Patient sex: M
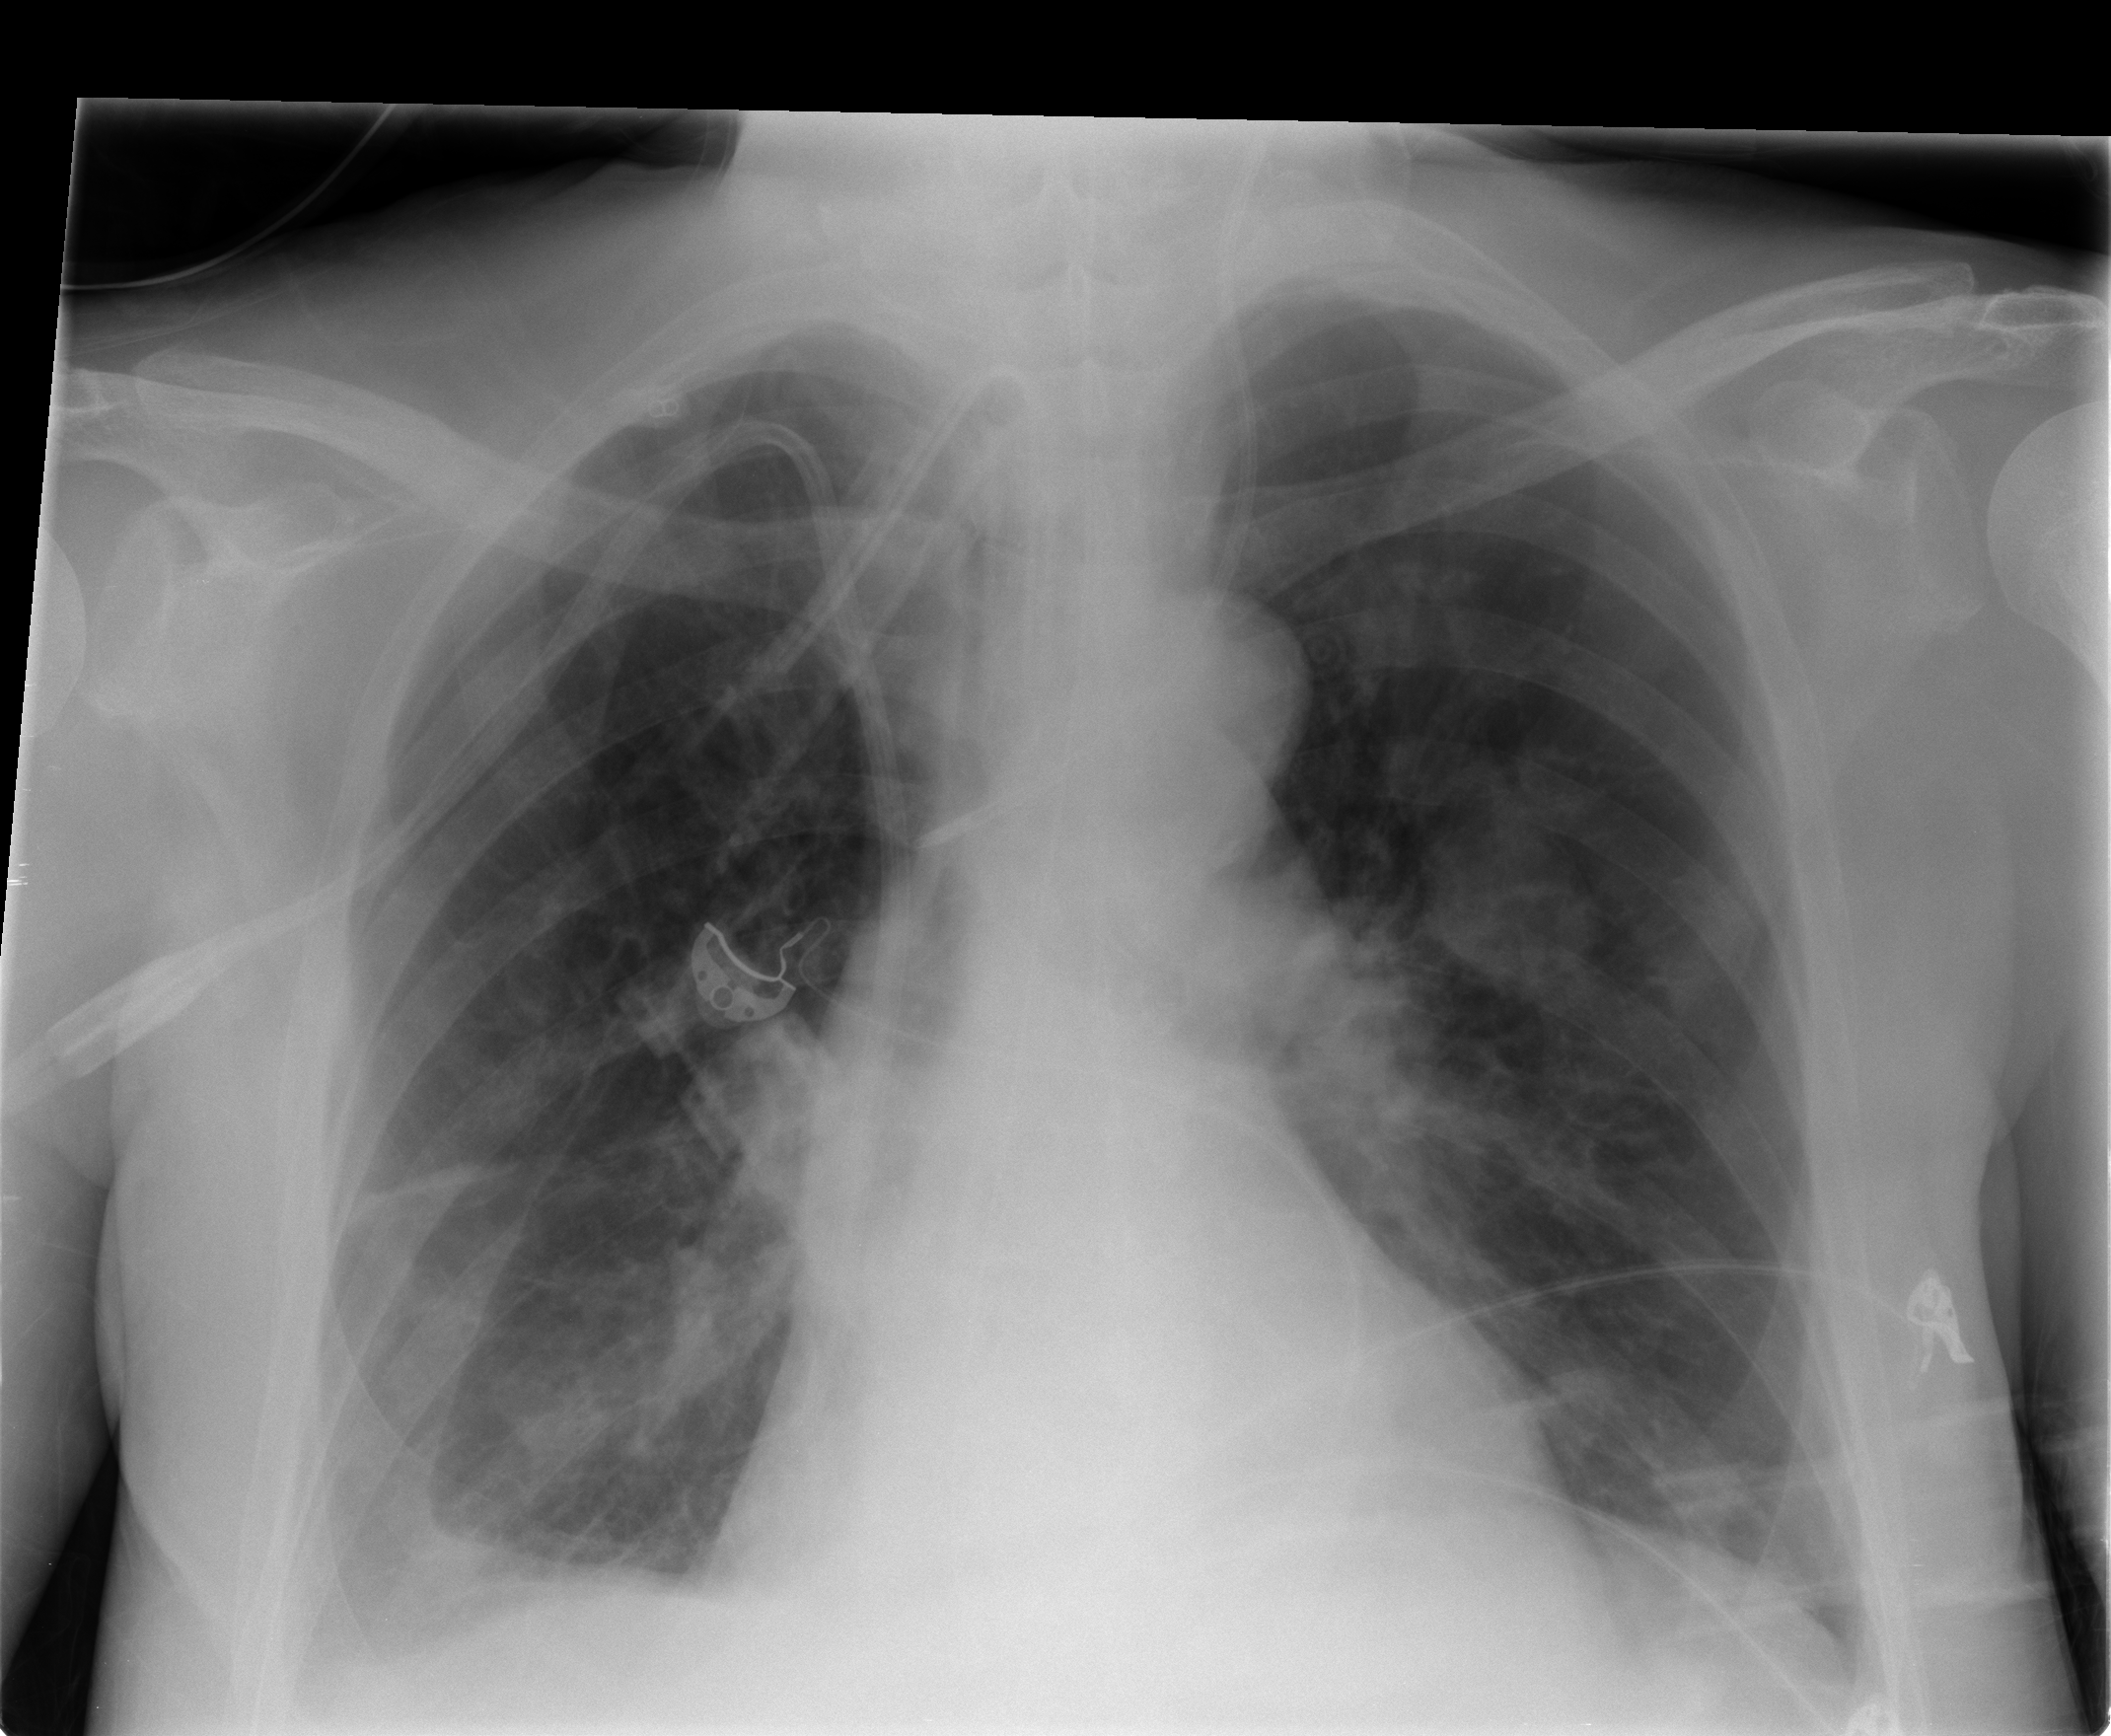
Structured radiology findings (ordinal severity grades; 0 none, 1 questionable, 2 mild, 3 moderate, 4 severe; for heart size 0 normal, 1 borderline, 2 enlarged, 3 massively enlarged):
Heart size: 0
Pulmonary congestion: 0
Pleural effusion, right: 2
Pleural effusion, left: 1
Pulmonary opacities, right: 0
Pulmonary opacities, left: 0
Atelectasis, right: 2
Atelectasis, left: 0